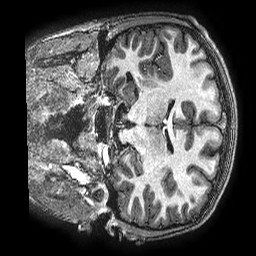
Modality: T1w
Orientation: coronal
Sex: male
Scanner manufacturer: ge
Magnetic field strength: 3 T
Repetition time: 0.00766 s
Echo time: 0.003476 s